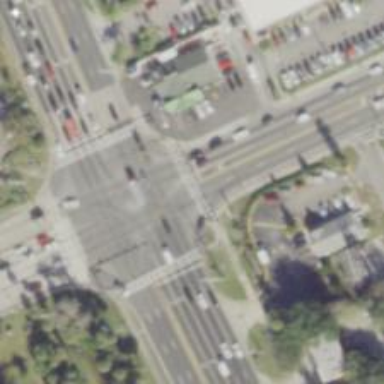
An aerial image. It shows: Marked road crossing.